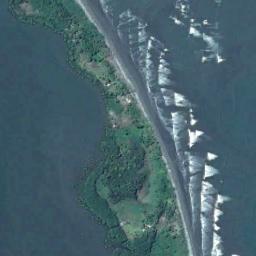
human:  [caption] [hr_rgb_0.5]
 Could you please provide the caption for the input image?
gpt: The blue sea waves impact the beach with green plants .

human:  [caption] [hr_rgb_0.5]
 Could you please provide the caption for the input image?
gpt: The strip of green fields separates the blue water in half .

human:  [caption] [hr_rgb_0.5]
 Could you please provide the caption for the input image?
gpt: The sea is blue by the beach .

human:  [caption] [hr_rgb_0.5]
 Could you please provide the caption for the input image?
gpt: The narrow beach with brown sand and dense green plants on the beach .

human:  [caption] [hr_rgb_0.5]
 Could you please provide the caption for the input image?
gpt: The beach is surrounded by sea water .